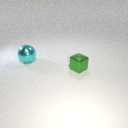
large cyan metal sphere to the left of small green metal cube